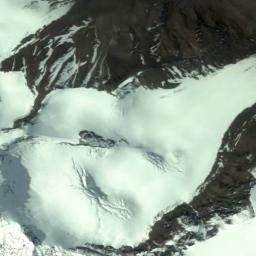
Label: snowberg